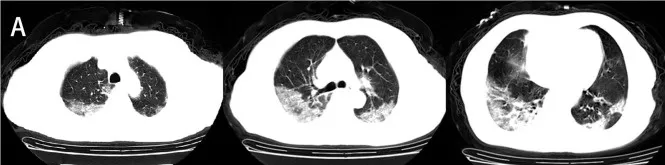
Chest CT of this patient. (A) Chest CT was obtained on February 6, 2020 (hospital day 3, illness day 5). Multiple patchy shadows, ground-glass opacity (GGO) under the pleura, streak-like density-increased shadows in the bilateral lungs were observed.
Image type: radiology (ct)